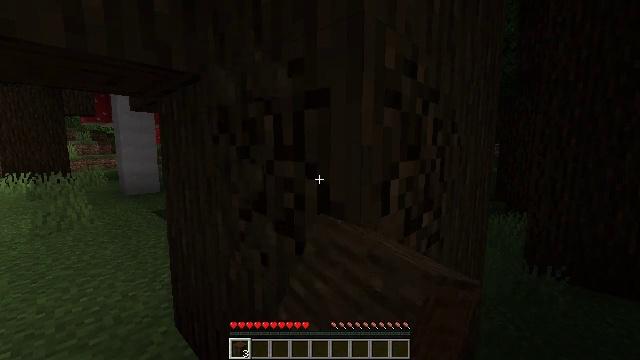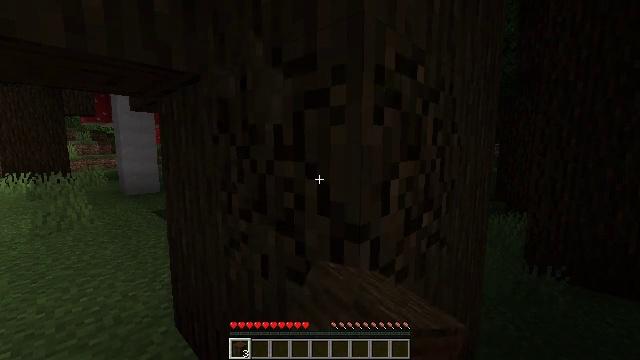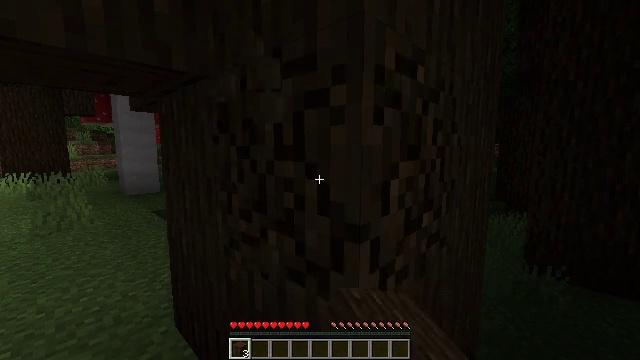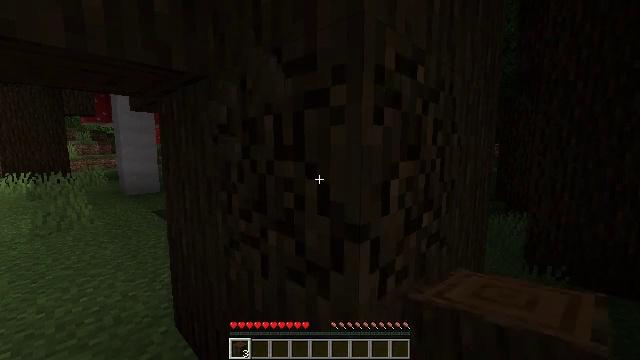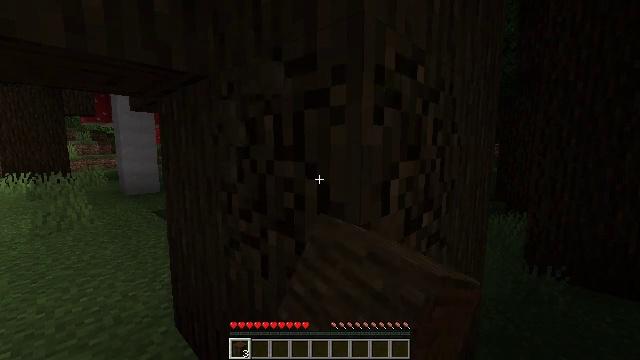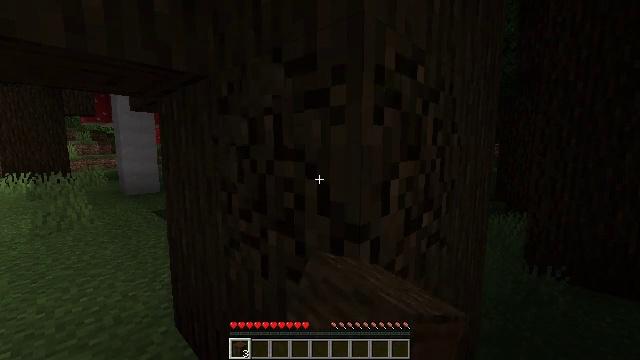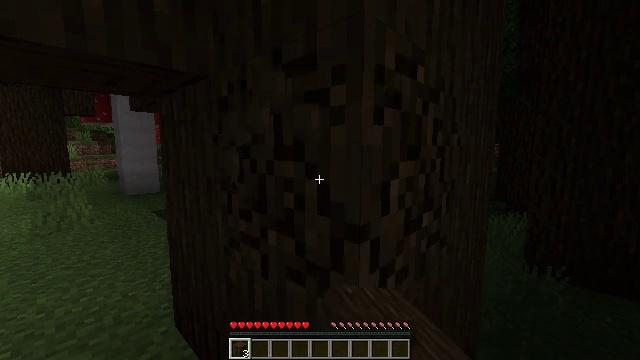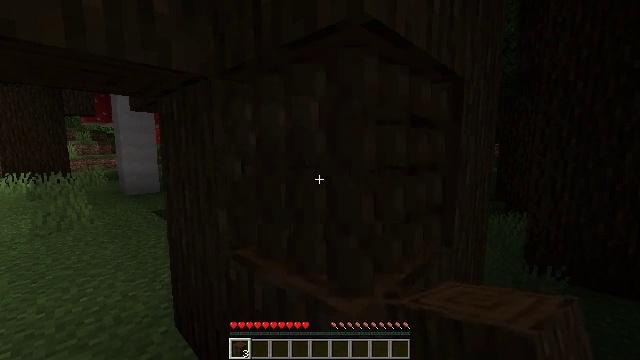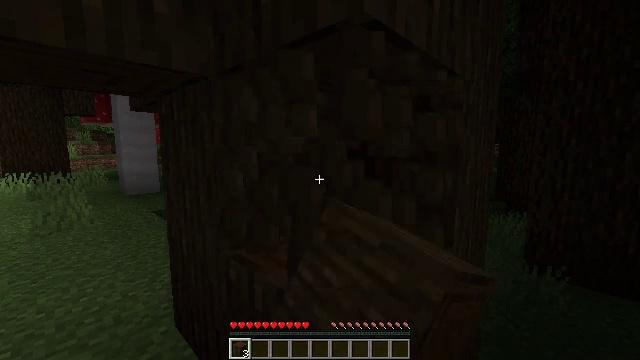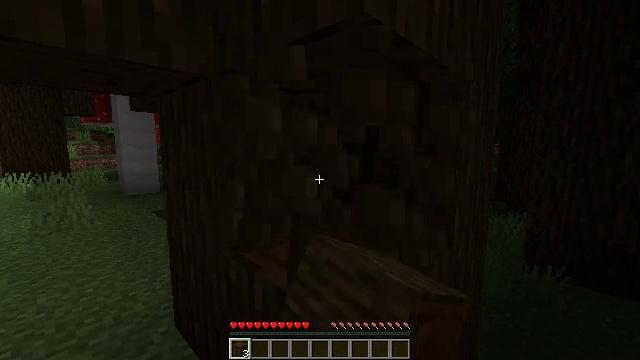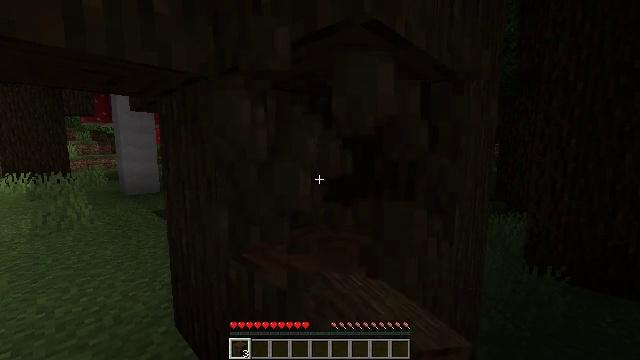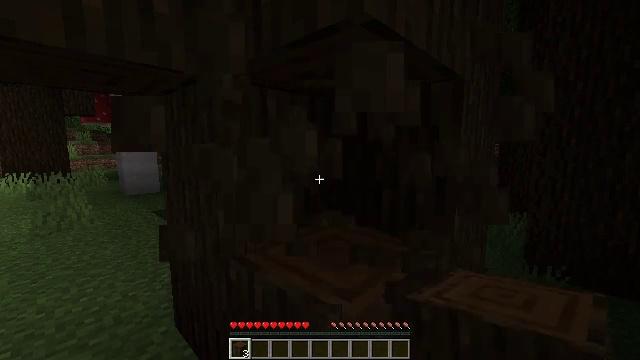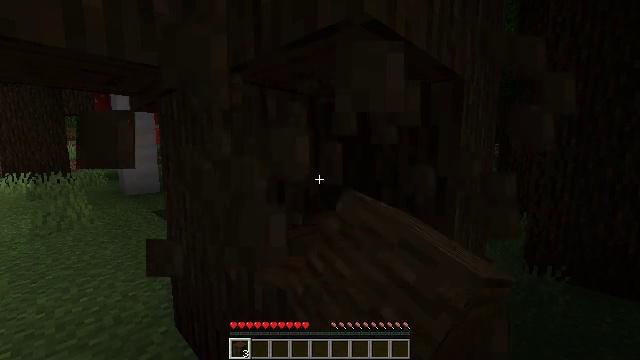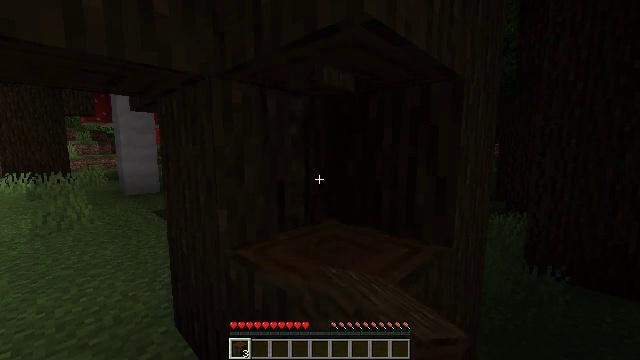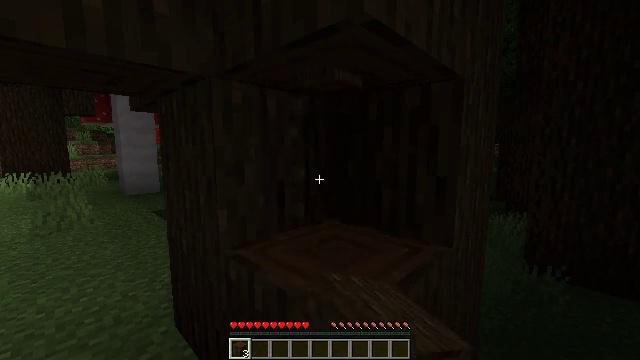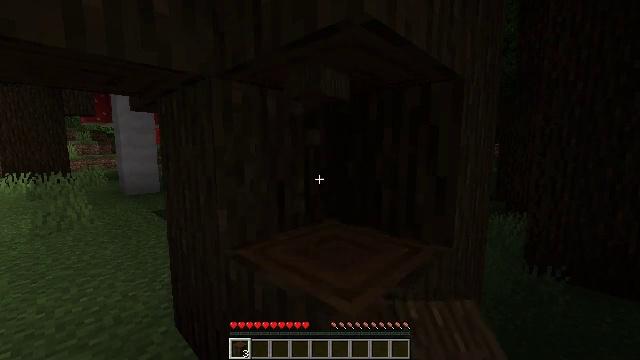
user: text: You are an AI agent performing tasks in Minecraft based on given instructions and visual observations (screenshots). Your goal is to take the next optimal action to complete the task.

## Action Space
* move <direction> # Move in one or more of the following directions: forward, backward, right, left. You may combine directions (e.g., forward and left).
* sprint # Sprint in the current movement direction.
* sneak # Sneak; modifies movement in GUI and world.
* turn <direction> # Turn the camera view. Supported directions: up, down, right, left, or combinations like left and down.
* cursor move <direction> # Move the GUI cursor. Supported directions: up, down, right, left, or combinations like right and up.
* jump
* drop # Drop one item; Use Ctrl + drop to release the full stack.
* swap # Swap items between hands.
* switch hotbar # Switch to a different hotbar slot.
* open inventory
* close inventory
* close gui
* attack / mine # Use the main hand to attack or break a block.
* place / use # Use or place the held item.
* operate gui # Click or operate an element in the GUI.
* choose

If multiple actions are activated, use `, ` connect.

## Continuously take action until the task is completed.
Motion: motion action
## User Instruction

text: Break the dark oak log in the forest.
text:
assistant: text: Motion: attack / mine
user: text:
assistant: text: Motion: attack / mine
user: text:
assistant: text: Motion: attack / mine
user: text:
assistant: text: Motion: attack / mine
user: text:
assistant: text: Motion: attack / mine
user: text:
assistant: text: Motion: attack / mine
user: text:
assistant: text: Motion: attack / mine
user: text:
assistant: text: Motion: attack / mine
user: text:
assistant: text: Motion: attack / mine
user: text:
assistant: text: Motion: attack / mine
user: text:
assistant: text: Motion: attack / mine
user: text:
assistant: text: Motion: attack / mine
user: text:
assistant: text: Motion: attack / mine
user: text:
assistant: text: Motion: attack / mine
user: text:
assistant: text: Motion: attack / mine
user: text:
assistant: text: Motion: attack / mine
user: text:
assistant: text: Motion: attack / mine
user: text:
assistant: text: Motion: attack / mine
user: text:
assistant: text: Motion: attack / mine
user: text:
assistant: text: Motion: attack / mine
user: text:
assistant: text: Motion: attack / mine
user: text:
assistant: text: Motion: attack / mine
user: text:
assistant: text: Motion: attack / mine
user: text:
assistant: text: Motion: attack / mine
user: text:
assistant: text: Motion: attack / mine
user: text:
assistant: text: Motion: attack / mine
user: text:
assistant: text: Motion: attack / mine
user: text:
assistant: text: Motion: attack / mine
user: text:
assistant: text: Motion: attack / mine
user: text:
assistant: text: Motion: attack / mine